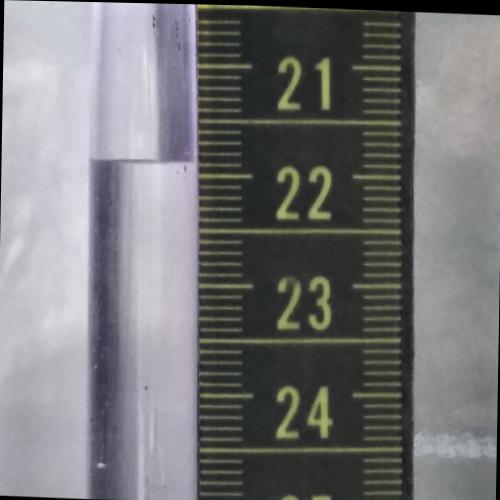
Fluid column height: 21.9 cm